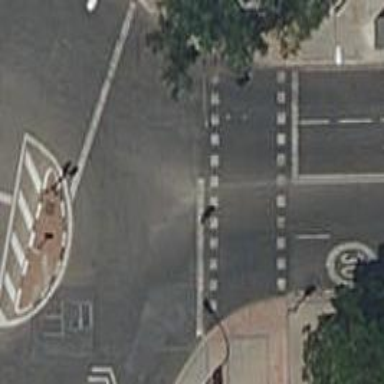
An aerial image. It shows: Footway crossing equipped with traffic signals.